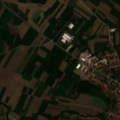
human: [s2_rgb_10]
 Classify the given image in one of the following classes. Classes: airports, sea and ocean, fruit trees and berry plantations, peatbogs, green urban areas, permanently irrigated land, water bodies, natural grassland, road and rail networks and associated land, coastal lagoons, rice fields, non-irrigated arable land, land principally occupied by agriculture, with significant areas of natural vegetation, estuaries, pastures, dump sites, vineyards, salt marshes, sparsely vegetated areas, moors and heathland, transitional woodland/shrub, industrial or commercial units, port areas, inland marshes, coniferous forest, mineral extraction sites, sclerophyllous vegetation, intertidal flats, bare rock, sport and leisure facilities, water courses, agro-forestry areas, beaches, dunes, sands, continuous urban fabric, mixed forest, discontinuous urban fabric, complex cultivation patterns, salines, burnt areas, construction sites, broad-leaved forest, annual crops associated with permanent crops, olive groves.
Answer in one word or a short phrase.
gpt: discontinuous urban fabric, non-irrigated arable land, complex cultivation patterns, land principally occupied by agriculture, with significant areas of natural vegetation